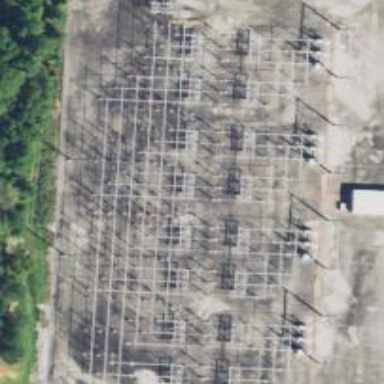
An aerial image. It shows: Switch for power supply.